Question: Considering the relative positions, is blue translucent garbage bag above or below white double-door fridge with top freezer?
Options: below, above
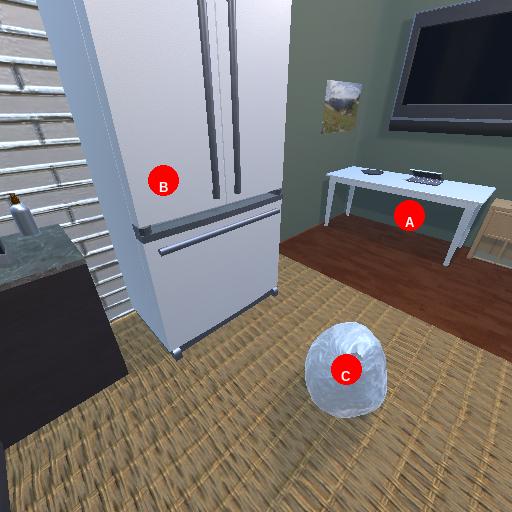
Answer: below